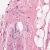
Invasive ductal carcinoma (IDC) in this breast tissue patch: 0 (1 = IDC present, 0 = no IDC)